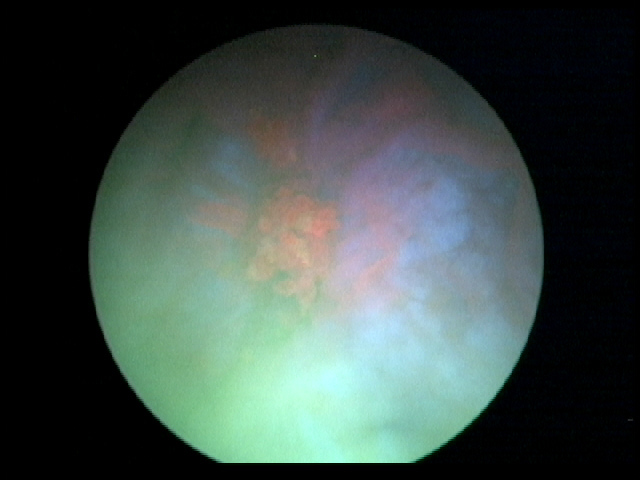
Modality: BLC
Class: Malignant
Subclass: HighGradePapillary
Lesion: L1
Stage: T1
Morphology: Papillary
Bladder cancer association: Yes